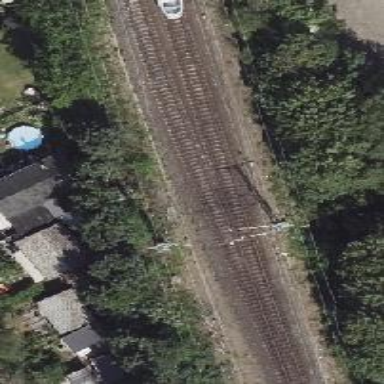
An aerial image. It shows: Railway track with contact line for electrification.